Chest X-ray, PA view. Patient: 63 years old, sex F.
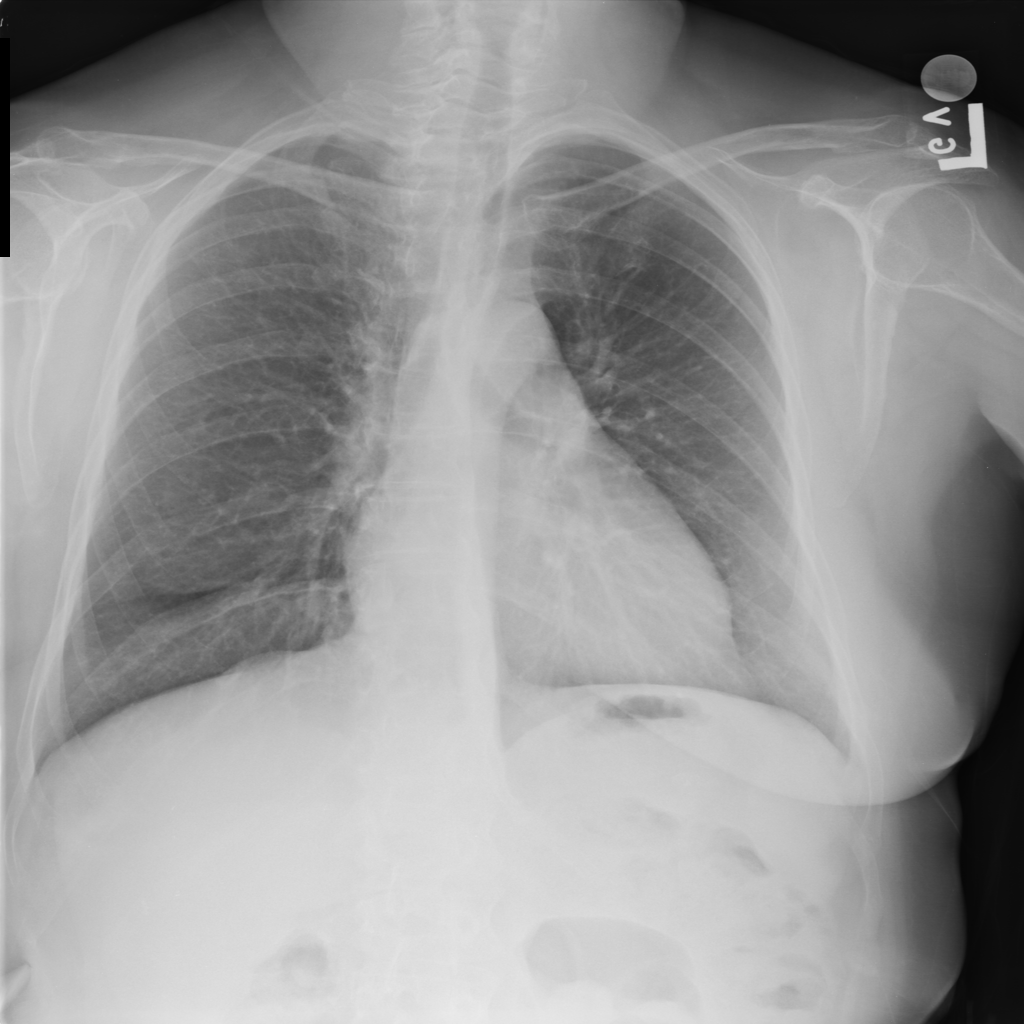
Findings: No Finding